Question: Have set of coordinates that need to be separated into groups that are close to each other.
Working with Python against a PostgreSQL database. I figured out a solution that would work, but then I realized that I'm probably re-inventing the wheel. Are there libraries that I can use to accomplish this without having roll my own solution?

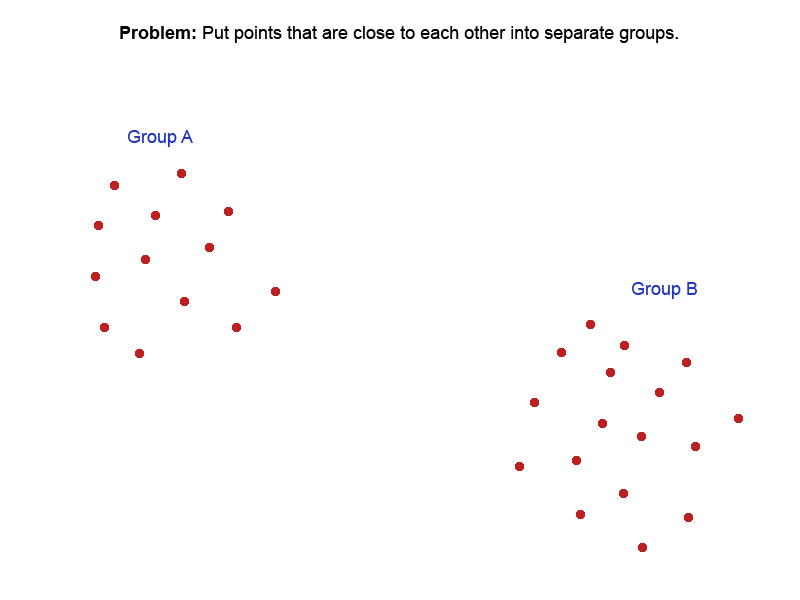
Answer: There are two good solutions implemented directly in PostGIS in the answers to this GIS SE question:
<URL>
You can also find some useful pointers in the answers to:
<URL>